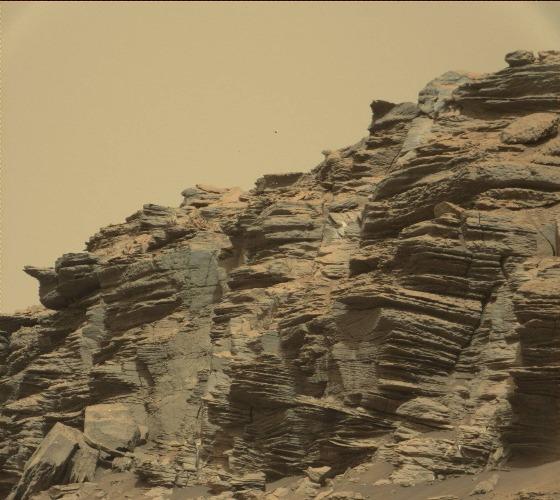
Terrain classes present: Bedrock, Gravel / Sand / Soil, Rock, Shadow, Sky / Distant Mountains